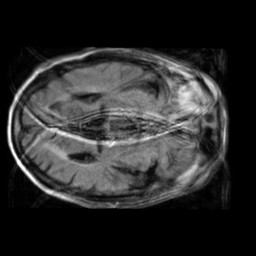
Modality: FLAIR
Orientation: axial
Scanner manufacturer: philips
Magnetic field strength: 1.5 T
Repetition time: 6 s
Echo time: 0.12 s